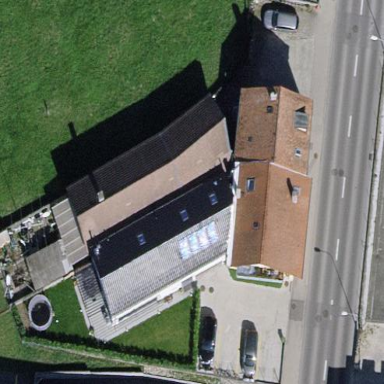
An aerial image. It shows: Gabled roofed house.